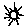
Label: sun